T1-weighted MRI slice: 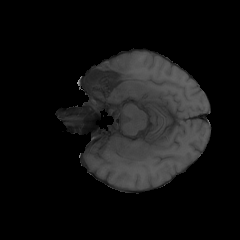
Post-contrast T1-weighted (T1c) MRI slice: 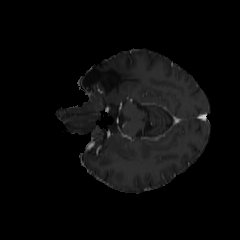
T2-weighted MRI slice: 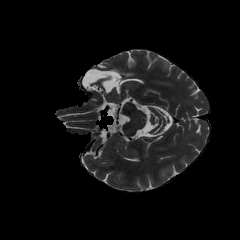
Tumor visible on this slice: no